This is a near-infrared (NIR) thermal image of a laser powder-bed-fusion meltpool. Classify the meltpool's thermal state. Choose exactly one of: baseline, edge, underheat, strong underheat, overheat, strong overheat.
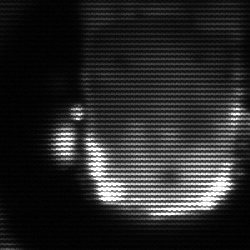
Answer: baseline